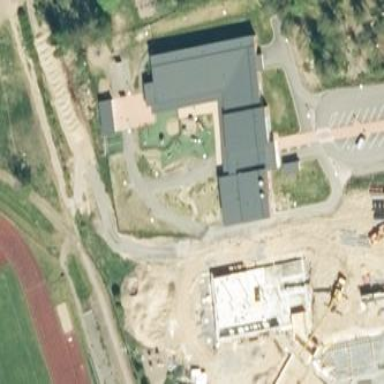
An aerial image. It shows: School building.